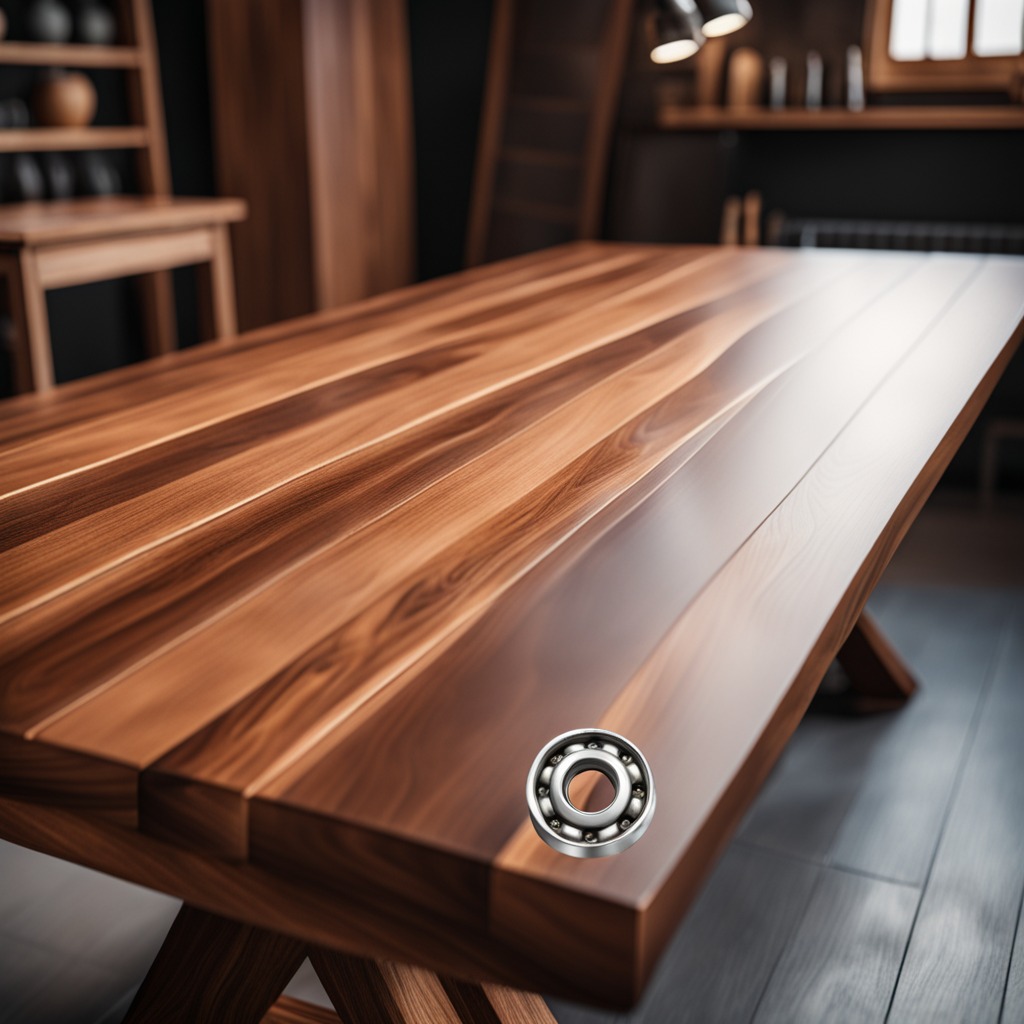
A metal ball bearing is lying on the wooden table.